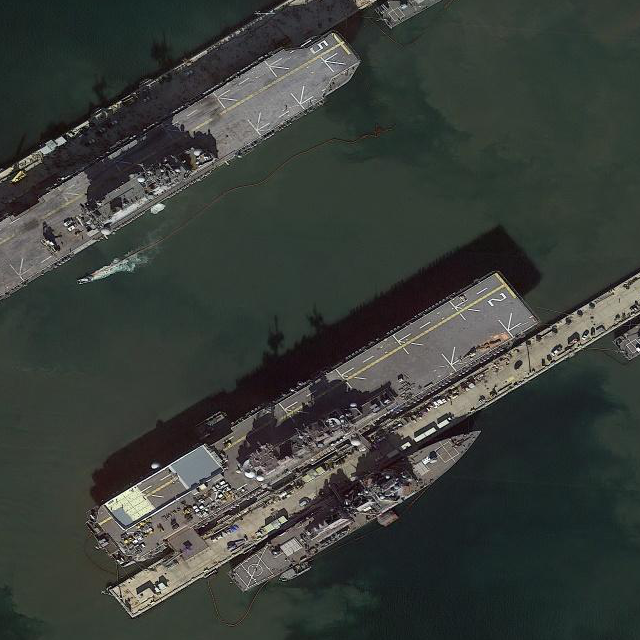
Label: assault